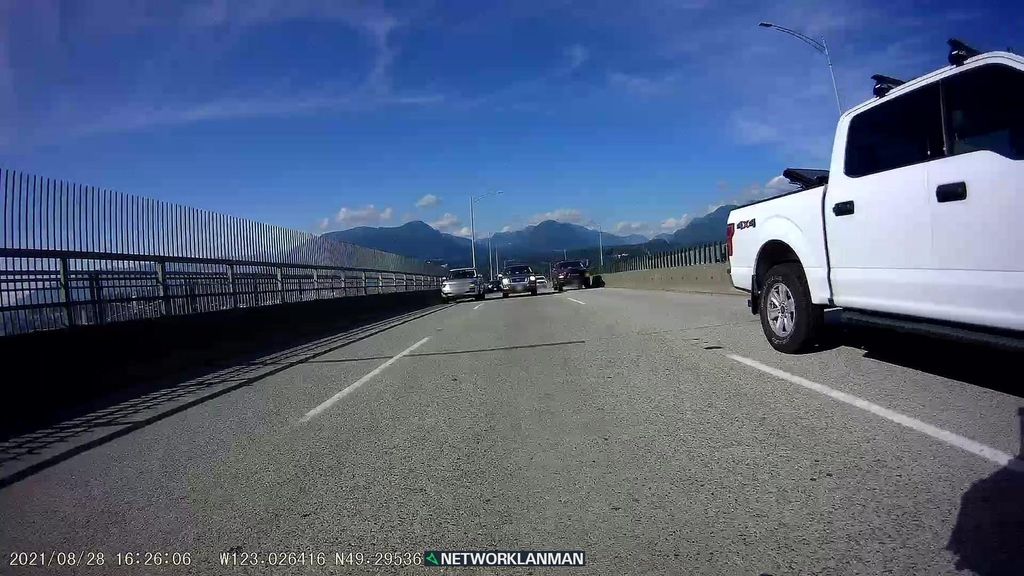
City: vancouver